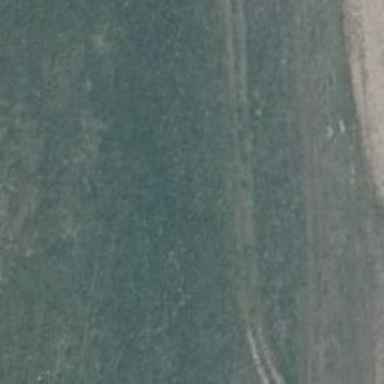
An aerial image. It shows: Track with grade 4 track type.